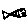
Label: fish